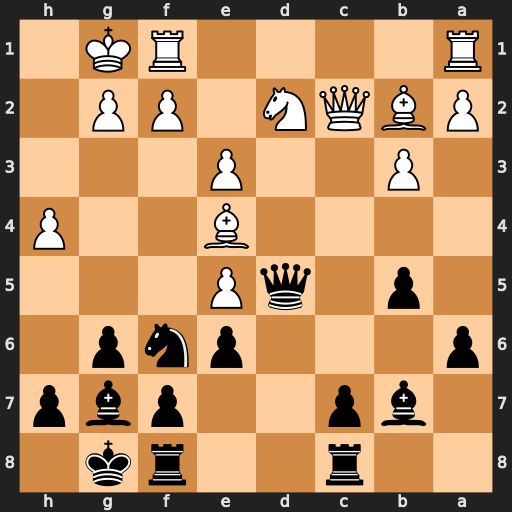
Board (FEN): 2r2rk1/1bp2pbp/p3pnp1/1p1qP3/4B2P/1P2P3/PBQN1PP1/R4RK1
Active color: b
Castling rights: -
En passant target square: -
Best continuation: Nxe4 Nxe4 Qxe4 Qxe4 Bxe4